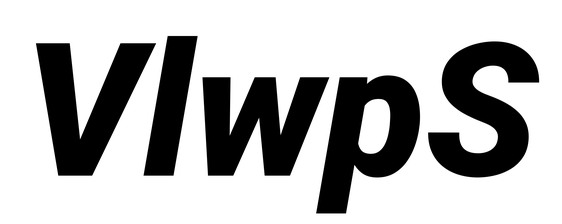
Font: Roboto-Italic_Black_Italic